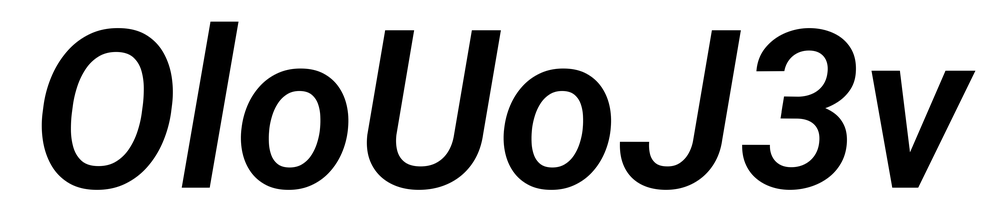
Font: Roboto-Italic_SemiBold_Italic